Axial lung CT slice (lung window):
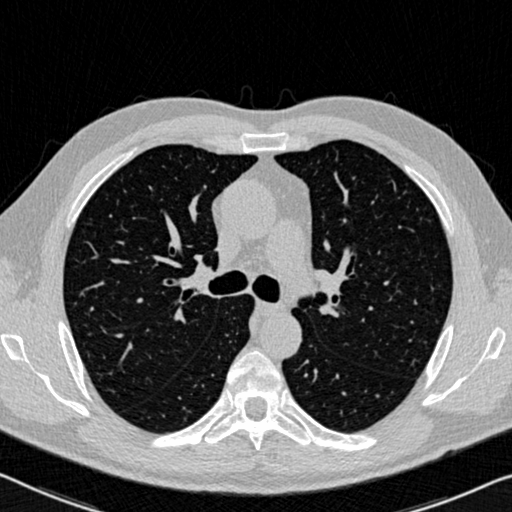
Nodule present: no